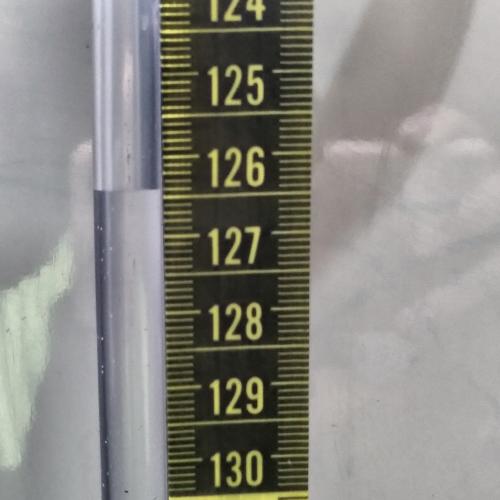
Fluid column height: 126.4 cm